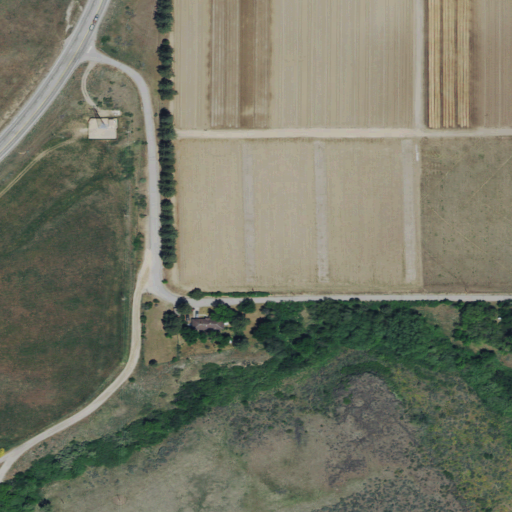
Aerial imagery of valley in Idaho named Highland Valley containing grassland, shrub, barren land, low intensity development, high intensity development, open development, and medium intensity development